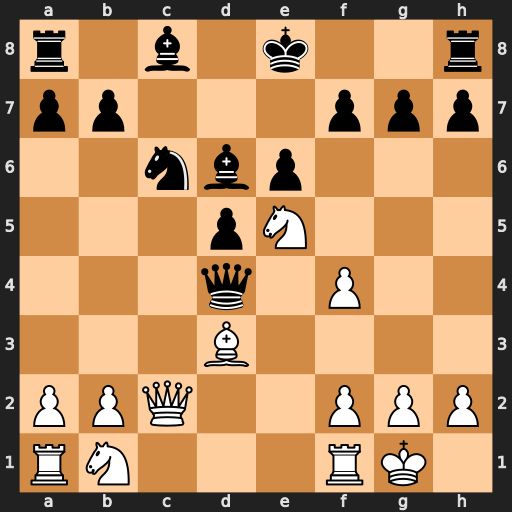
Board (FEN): r1b1k2r/pp3ppp/2nbp3/3pN3/3q1P2/3B4/PPQ2PPP/RN3RK1
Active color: w
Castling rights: kq
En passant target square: -
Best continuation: Nxc6 Qxf4 g3